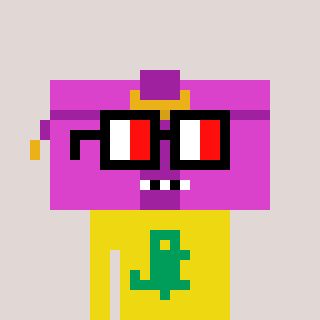
a pixel art character with square glasses with black frames and red eyes, a clutch-shaped head and a yellow-colored body on a warm background